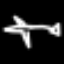
Label: airplane